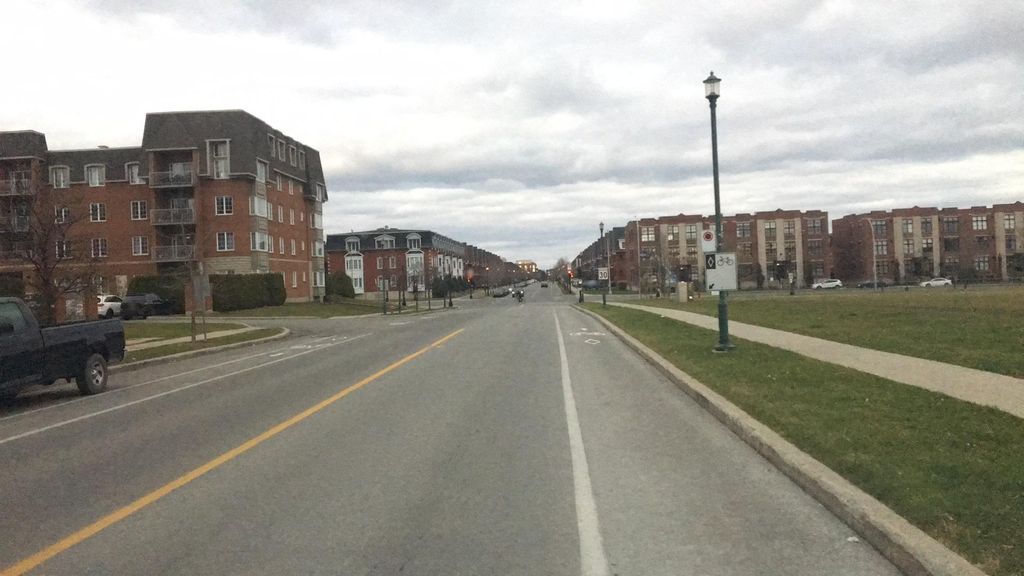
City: montreal